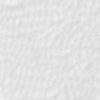
Label: no_change